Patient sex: M
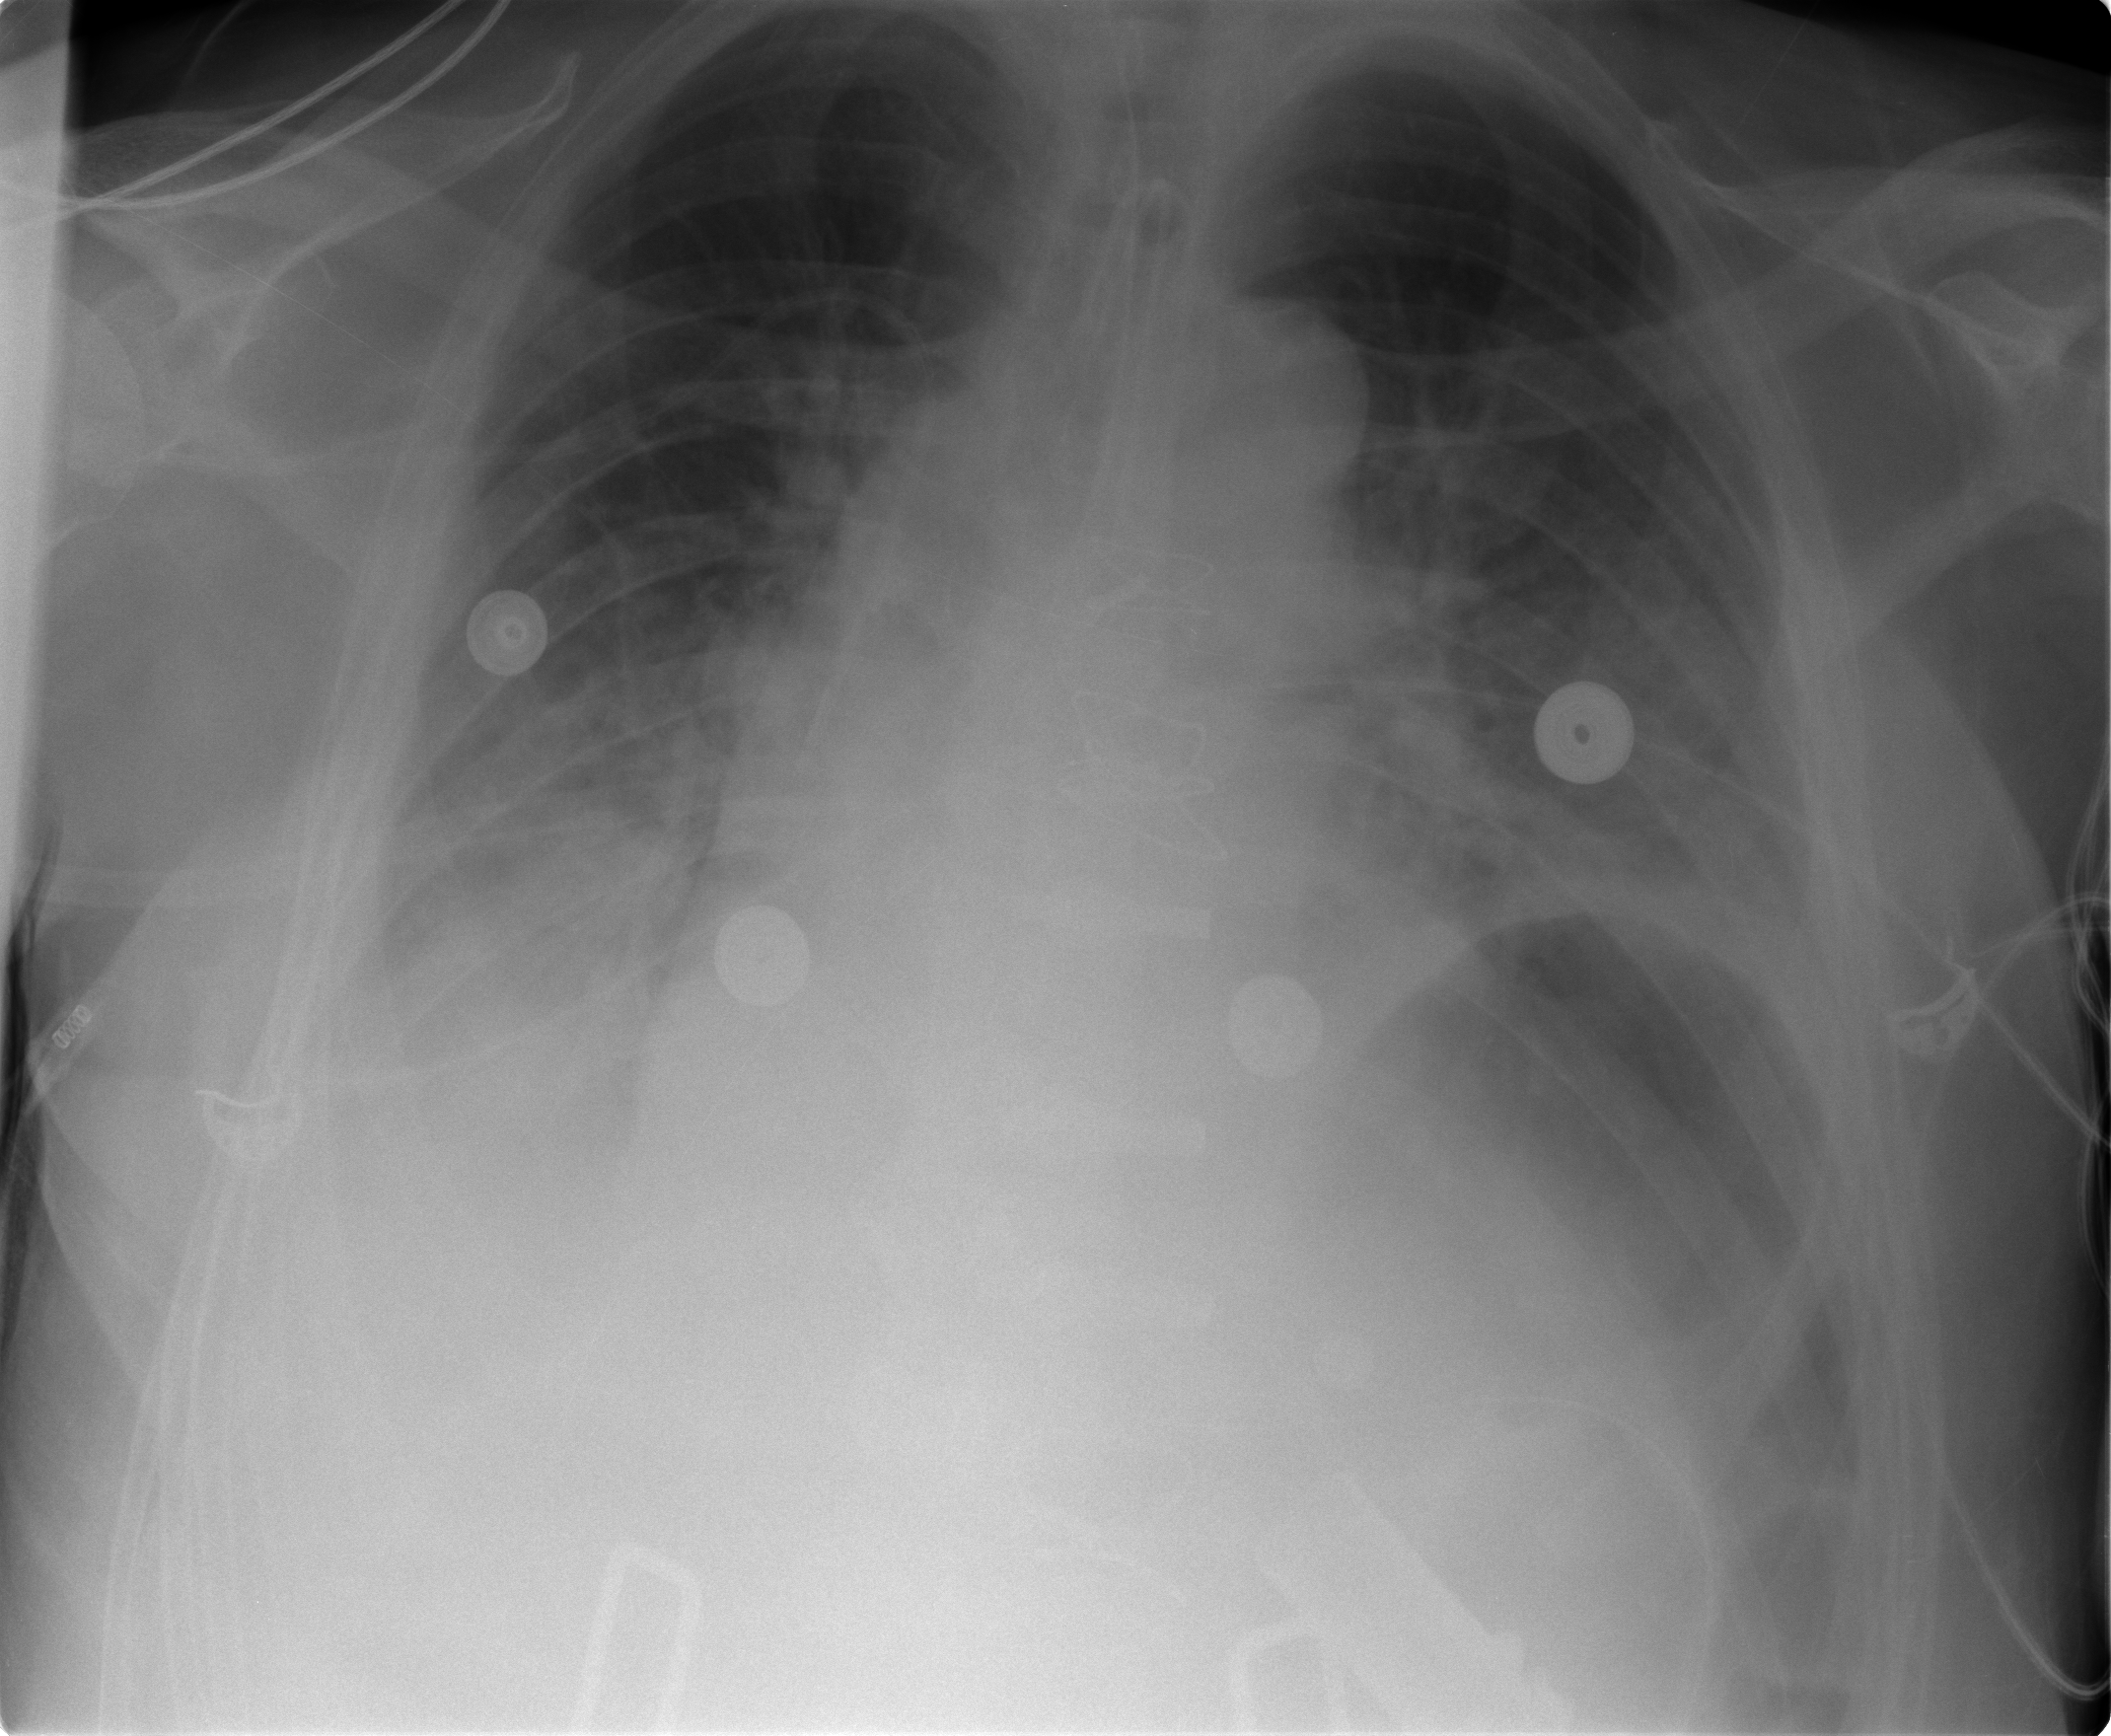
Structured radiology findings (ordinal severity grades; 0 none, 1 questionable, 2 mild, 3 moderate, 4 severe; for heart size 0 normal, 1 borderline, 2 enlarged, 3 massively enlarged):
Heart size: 2
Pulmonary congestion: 2
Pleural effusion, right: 2
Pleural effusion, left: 2
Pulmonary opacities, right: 0
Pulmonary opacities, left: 0
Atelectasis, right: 2
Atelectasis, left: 2